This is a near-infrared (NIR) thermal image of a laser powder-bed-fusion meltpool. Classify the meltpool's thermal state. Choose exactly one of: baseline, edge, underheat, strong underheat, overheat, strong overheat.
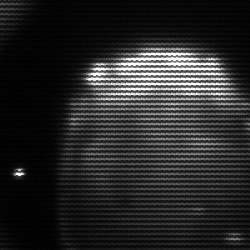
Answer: edge